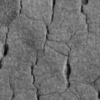
Label: not_dusty